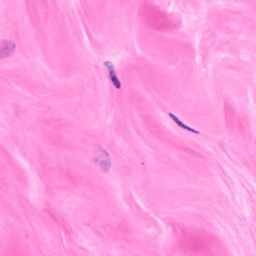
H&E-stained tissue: Breast